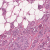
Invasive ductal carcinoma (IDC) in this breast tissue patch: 1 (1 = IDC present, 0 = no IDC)